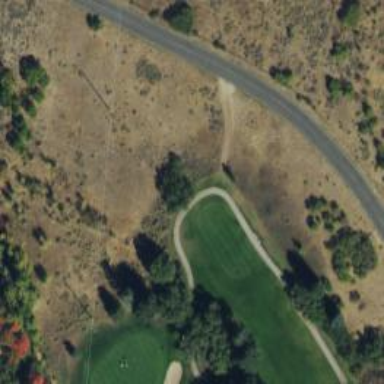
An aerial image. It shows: Service road used as golf cart path.